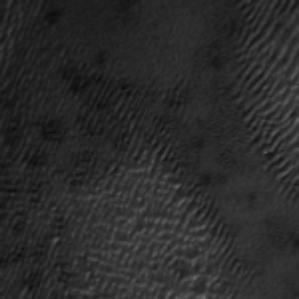
Label: frost